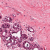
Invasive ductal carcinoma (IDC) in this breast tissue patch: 0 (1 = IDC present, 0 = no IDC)